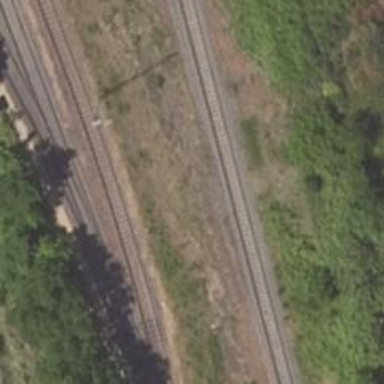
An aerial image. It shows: Railway signal.